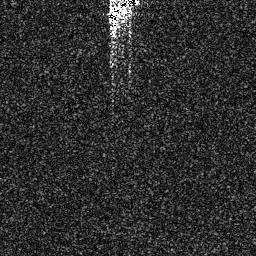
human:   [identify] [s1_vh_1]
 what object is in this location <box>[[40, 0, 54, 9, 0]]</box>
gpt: <ref>1 medium ship at the top</ref>